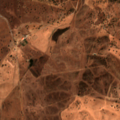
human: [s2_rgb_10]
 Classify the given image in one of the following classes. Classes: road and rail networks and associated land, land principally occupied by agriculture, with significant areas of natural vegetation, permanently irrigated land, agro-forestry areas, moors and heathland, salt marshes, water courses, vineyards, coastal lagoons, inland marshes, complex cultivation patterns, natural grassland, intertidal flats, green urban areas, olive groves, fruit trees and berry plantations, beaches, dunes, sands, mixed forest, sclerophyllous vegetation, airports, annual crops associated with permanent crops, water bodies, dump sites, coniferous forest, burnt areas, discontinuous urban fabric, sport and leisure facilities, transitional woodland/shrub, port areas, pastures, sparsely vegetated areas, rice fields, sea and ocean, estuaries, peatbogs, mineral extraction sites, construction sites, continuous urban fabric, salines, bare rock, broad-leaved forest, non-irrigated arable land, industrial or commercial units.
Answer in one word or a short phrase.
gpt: non-irrigated arable land, pastures, agro-forestry areas, transitional woodland/shrub